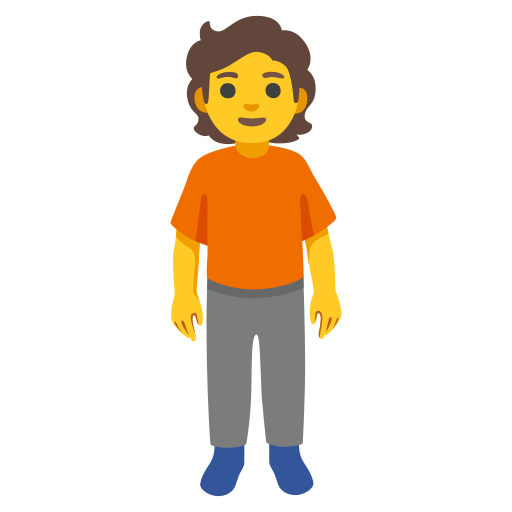
Emoji: 🧍